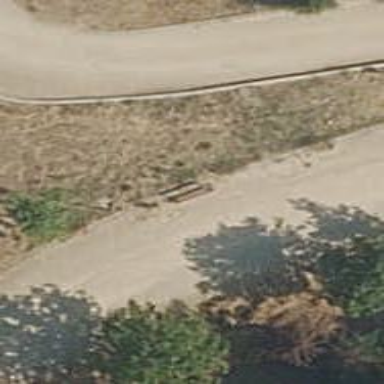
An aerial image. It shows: Bench for seating.